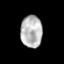
Tissue: prostate
Cell type: Epithelial cells
Senescence score: 0.3226
Nuclear area (px): 675
Mean DAPI intensity: 184.298